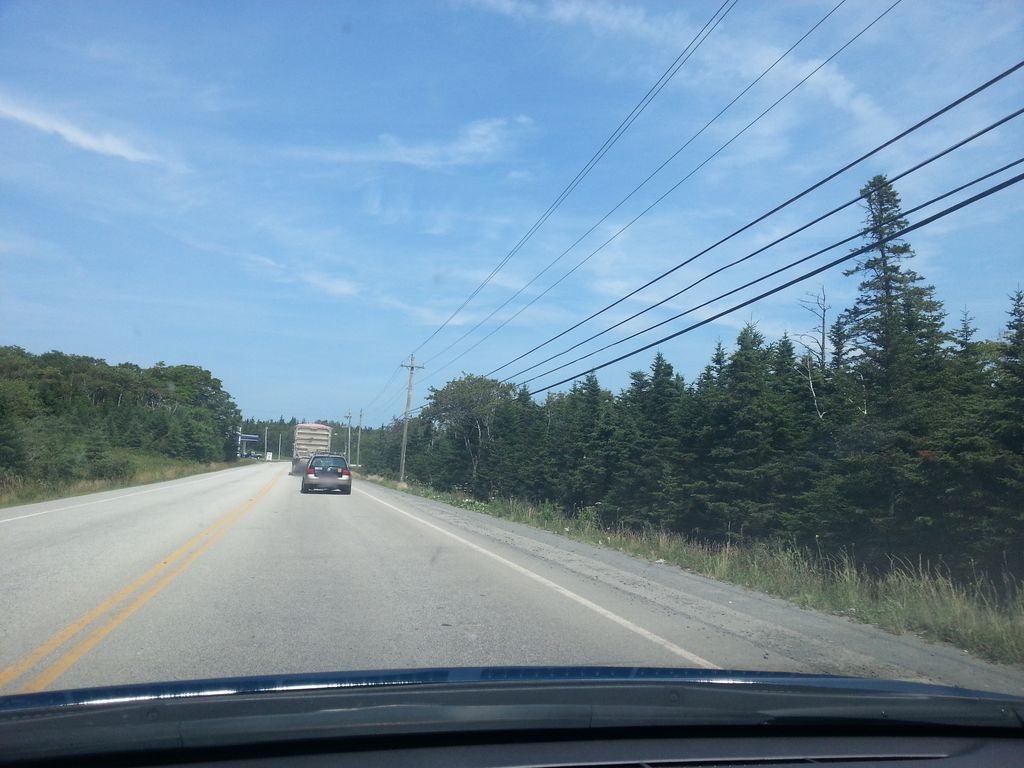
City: halifax